Question: I want write in file binary data. For that, i use 'std::ofstream' with flag 'std::ios::binary' and method 'write()'. All Ok, if for write i pass 'const char*', but problem starting if i pass 'std::string.c_str()'. If in my binary data locate null character (''''), all data after this will have random value. I don't understand what's the matter. I think, that 'const char*' and 'std::string.c_str()' are equal - in both cases it's array of char. But in this example it's not true? Why 'write()' in 'std::ofstream' process 'std::string.c_str()' another that 'const char*'? And can i write binary data use 'std::string'?
I tried memcpy 'std::string.c_str()' to new array of chars, but it's not helped.
It's my code:
'''
int main(int argc, char** argv) {
try {
std::ofstream stream1(std::string(argv[1]), std::ios::binary | std::ios::out);
if (!stream1.is_open())
throw(std::string("ERROR"));
const char* str1 = "a@bcdyXYZ"; //14 data bytes
std::string str2 = std::string(str1);
char* str3 = new char[14];
memcpy(str3, str2.c_str(), 14);
const char* str4 = const_cast<const char*>(str3);
stream1.write(str1, 14);
stream1.write("
", 1);
stream1.write(str2.c_str(), 14);
stream1.write("
", 1);
stream1.write(str4, 14);
delete str3;
} catch(std::string& error) {
std::cout << error << std::endl;
}
return EXIT_SUCCESS;
}
'''
What i get from Vim:

Case 1 are right - use 'const char*'. Case 2 and 3 equal: after '' all data becomes random.
If '' it's end of line, why it work for 'std::string.c_str()', but not work for 'const char*'?
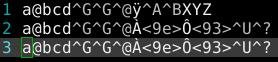
Answer: The problem is in this line:
'''
std::string str2 = std::string(str1);
'''
The copy will stop at the '' in the string, because by definition that's the end of the string literal. Your 'str2' will only have 7 characters in it. Even though there are characters past that, they won't be copied. You'll end up with whatever junk was already in the memory when you try to copy characters out of the string that aren't there. In fact it will be undefined behavior.